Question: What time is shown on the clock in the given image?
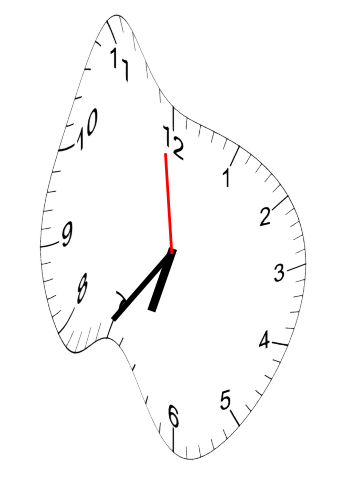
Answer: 06:35:59